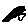
Label: flower